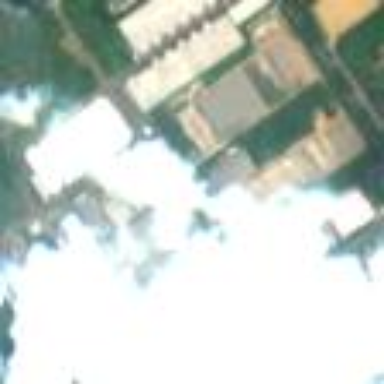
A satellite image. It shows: Industrial area with tile surface.